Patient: sex M, age 52
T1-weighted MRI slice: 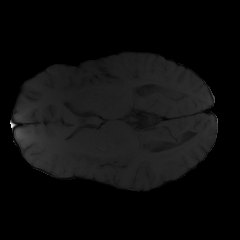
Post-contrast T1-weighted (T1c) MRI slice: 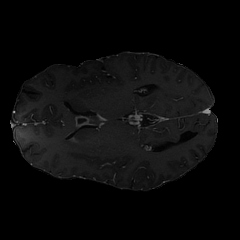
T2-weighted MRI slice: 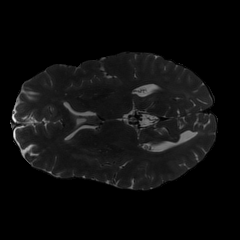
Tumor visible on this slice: yes
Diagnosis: Glioblastoma, IDH-wildtype
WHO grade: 4